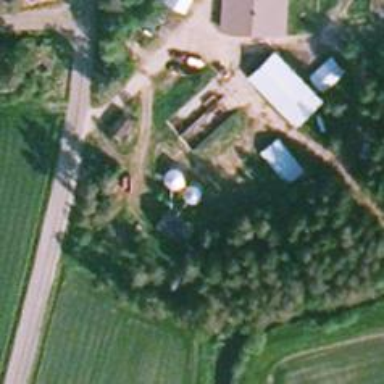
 typically used for storing grain or other materials."